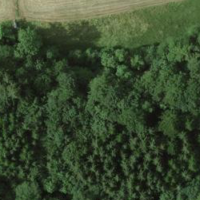
EUNIS habitat code: 41
Species observed at this site:
Aruncus dioicus